Question: Suppose I have two samples that I would like to compare graphically. One way to do it is to lay one over another like below:
'''
x1 = rnorm(100)
x2 = rnorm(100, mean=2)
plot(density(x1))
lines(density(x2), col="red")
'''
I wonder however if there is a way to plot x2 such that the plot shares the same axis as the plot of x1, except that it is upside down, like the plot below. It would be especially great if there is any method that does not involve downloading additional packages.

Thanks!
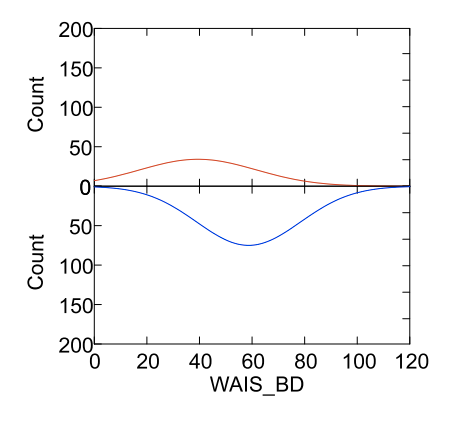
Answer: If it doesn't matter if the y-axis contains values below zero, you can use this:
'''
x1 <- rnorm(100)
x2 <- rnorm(100, mean=2)
dens1 <- density(x1)
dens2 <- density(x2)
dens2$y <- dens2$y * -1
plot(dens1,
ylim = range(c(dens1$y, dens2$y)),
xlim = range(c(dens1$x, dens2$x)),
main = "",
xlab = "")
lines(dens2, col = "red")
'''